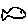
Label: fish